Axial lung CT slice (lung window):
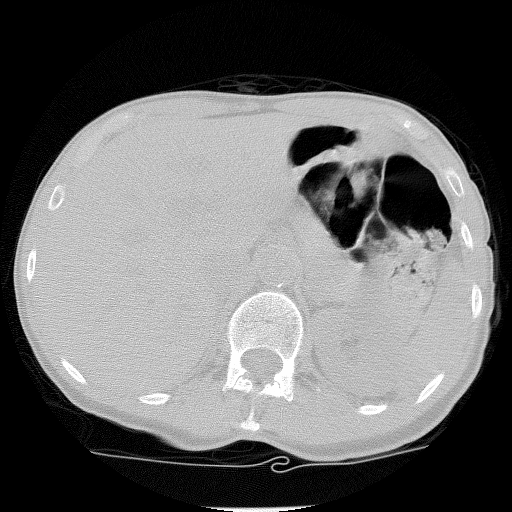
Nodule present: no